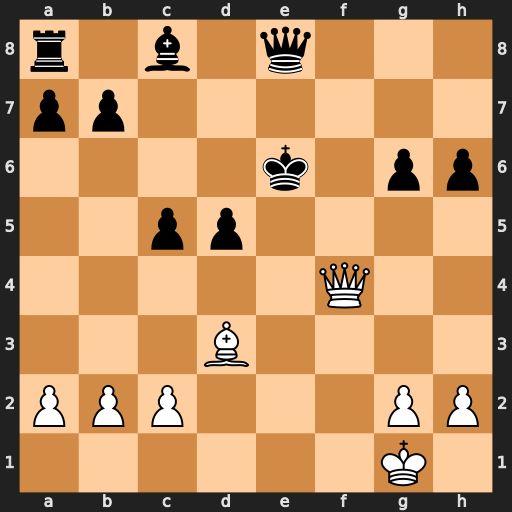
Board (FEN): r1b1q3/pp6/4k1pp/2pp4/5Q2/3B4/PPP3PP/6K1
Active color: w
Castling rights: -
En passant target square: -
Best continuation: Qe3+ Kf7 Bxg6+ Kxg6 Qxe8+